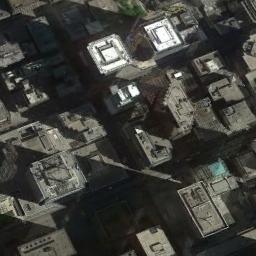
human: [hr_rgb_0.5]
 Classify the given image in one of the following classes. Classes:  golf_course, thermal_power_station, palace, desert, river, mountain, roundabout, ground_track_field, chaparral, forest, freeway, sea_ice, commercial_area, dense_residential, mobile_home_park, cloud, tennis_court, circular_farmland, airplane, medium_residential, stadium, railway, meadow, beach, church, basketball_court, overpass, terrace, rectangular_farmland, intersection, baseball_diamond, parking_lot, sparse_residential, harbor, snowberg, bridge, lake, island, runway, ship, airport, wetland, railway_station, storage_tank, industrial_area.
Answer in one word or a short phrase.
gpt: commercial_area